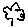
Label: tree